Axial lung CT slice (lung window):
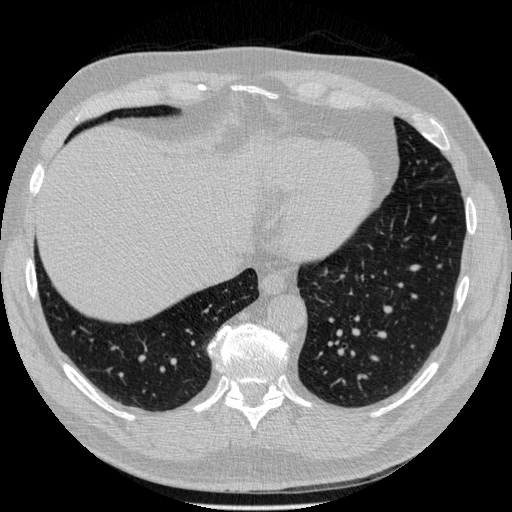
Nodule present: no